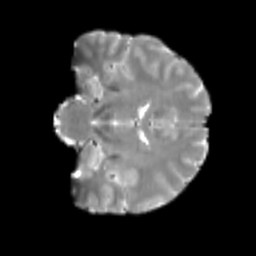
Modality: T2w
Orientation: coronal
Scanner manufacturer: siemens
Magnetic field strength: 3 T
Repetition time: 4 s
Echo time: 0.0594 s